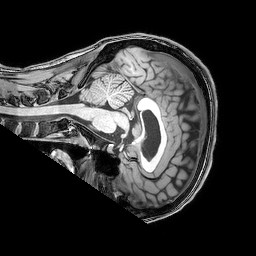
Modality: T1w
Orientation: sagittal
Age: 20
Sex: male